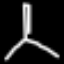
Label: The Eiffel Tower